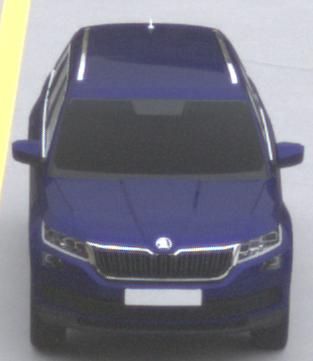
Make: Skoda
Model: Kodiaq 1.4 TSI
Detailed model: Kodiaq
Model produced from: 2017/03
Model produced until: 2018/05
Doors: 5
Color: blue
Road condition: dry road
Daytime: midday
Contrast: low contrast